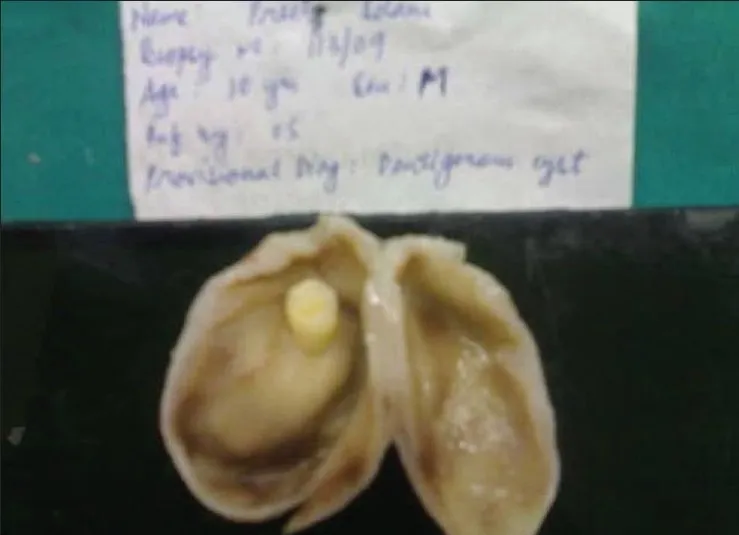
Cut section of the cyst showing impacted 15.
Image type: pathology (immunostaining)